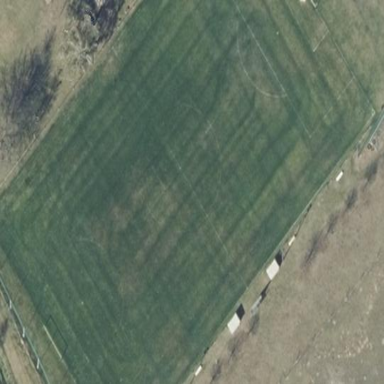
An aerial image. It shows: Soccer pitch for leisureland activities.